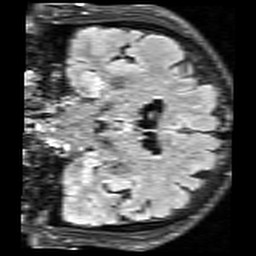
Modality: FLAIR
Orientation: coronal
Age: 69
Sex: male
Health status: healthy
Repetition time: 12 s
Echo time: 0.095 s